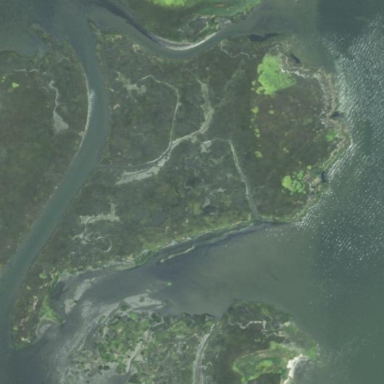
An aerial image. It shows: Island with natural coastline.